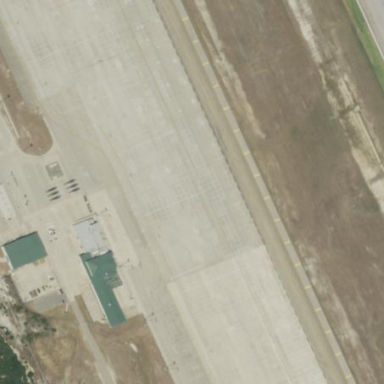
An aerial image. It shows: Apron at the airport.